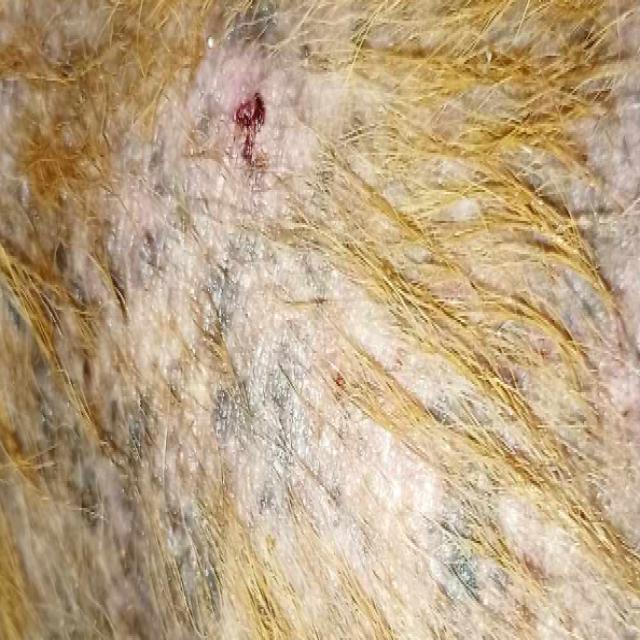
Canine demodicosis (Demodex mange) — caused by Demodex canis mites. Presents with alopecia, follicular papules, pustules, and comedones. Often localized on face and forelimbs.